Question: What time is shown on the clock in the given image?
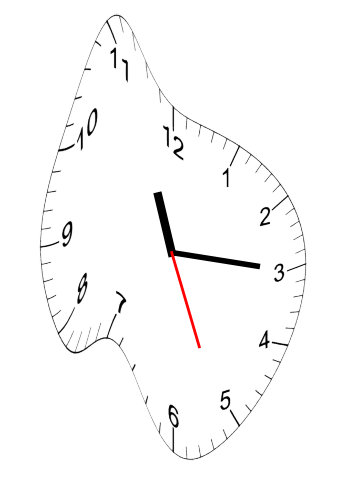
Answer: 11:15:26